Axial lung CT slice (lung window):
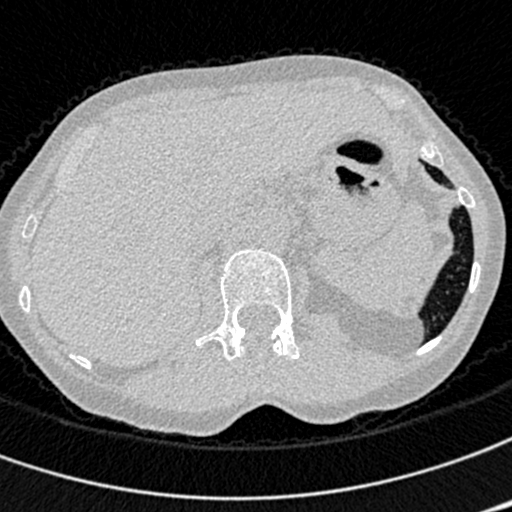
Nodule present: no